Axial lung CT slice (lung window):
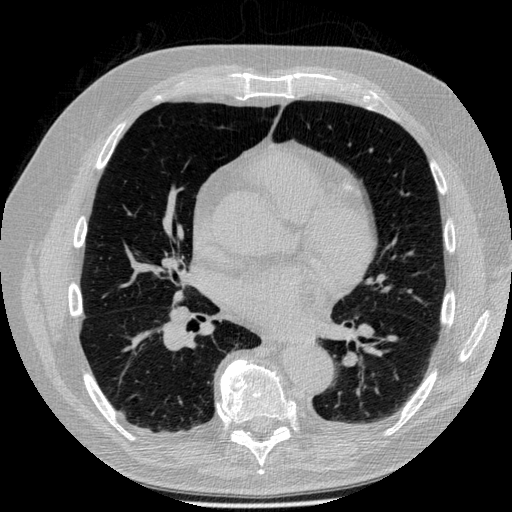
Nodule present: no